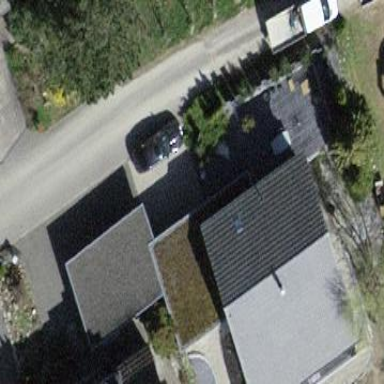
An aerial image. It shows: Building with tile roof.